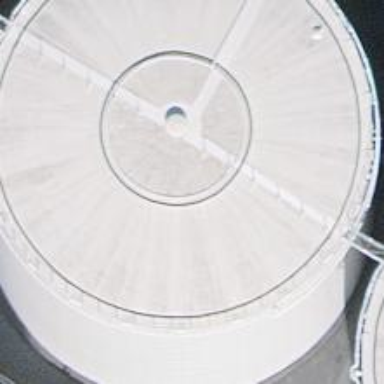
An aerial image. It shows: Building with storage tank.